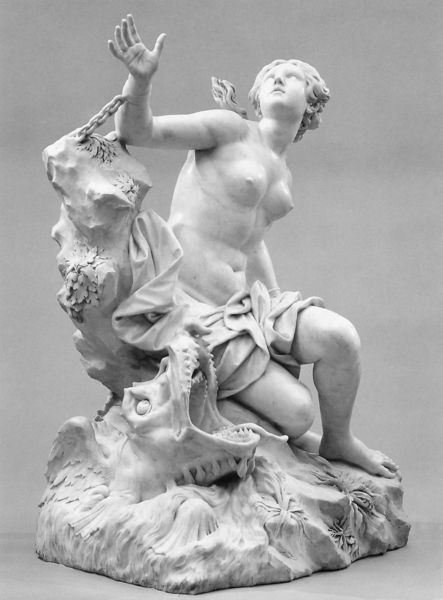
Titel: Andromeda
Künstler: Domenico Guidi
Institution: New York, The Metropolitan Museum of  Art
Schlagwörter: baum, felsen, flügel, hand, kopf, nackt, frauen, brust, finger, frau, tier, tuch, stein, steine, figur, haare, locken, skulptur, statue, beine, brüste, kette, bauch, bildhauerei, porzellan, allegorie, fisch, zähne, maul, nymphe, art deco, drache, diana, mamor, klassizistisch, zahn, pathos, gefesselt